Question: I want to add a column to my table in SQL Server. I believe the syntax is correct but I'm still getting this error:

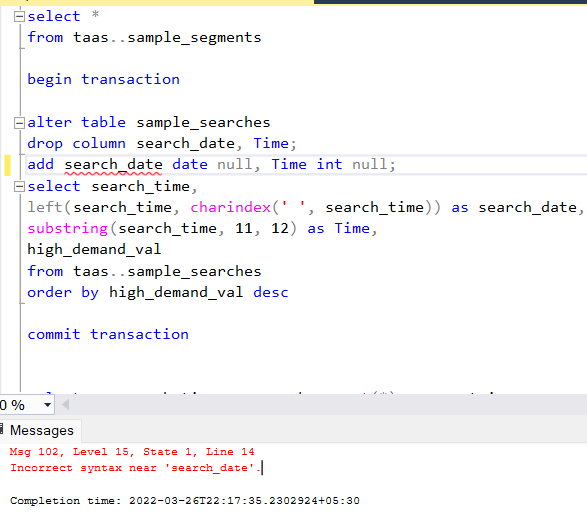
Answer: Your syntax is totally wrong - you have an 'ALTER TABLE' which is followed by both a 'DROP COLUMN ....' and an 'ADD' afterwards - you need to repeat the 'ALTER TABLE' part:
'''
ALTER TABLE sample_searches
DROP COLUMN ...... ;
ALTER TABLE sample_searches
ADD search_date DATE NULL, Time INT NULL;
'''
Also, since you have 'SELECT * FROM taas..sample_searches', you might need to first switch to the 'taas' database before you can run these statements....